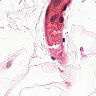
Metastatic tissue present: no